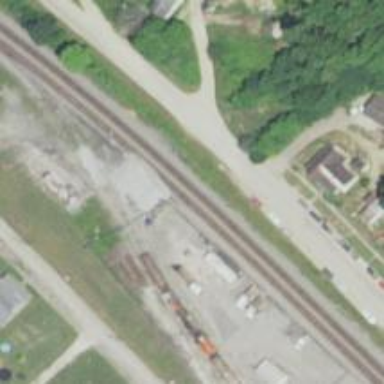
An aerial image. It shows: Railway siding with rails.